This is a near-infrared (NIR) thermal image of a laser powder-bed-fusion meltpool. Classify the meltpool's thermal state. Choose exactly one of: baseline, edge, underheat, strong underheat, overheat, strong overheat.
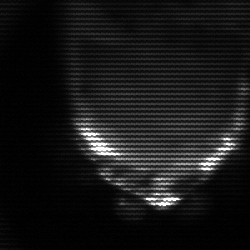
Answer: edge